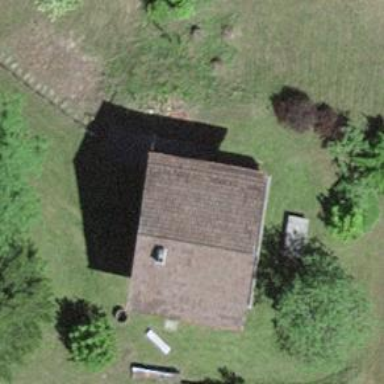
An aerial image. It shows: Simple and straightforward house.